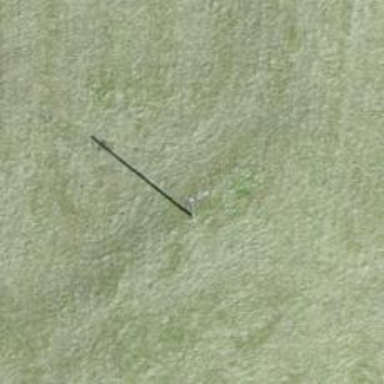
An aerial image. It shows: Power pole.